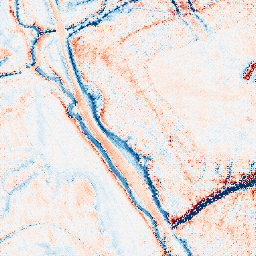
Category: edge_preserving
Decomposition family: bilateral
Decomposition parameters: d: 21
sigma_color: 25
sigma_space: 25
Upsampling method: regularized
Upsampling parameters: scale: 2
lambda_reg: 0.1
Upsampling scale: 2